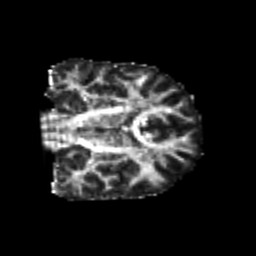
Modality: FA
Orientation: coronal
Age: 23
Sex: male
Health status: healthy
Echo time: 0.074 s